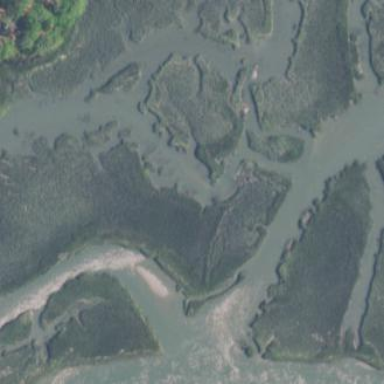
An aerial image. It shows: Saltmarsh wetland.